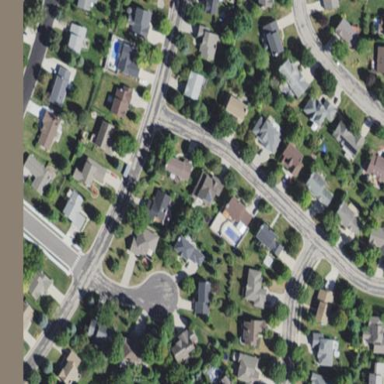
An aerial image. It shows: Residential area within neighborhood.